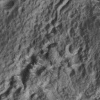
Atmospheric dust classification: not_dusty